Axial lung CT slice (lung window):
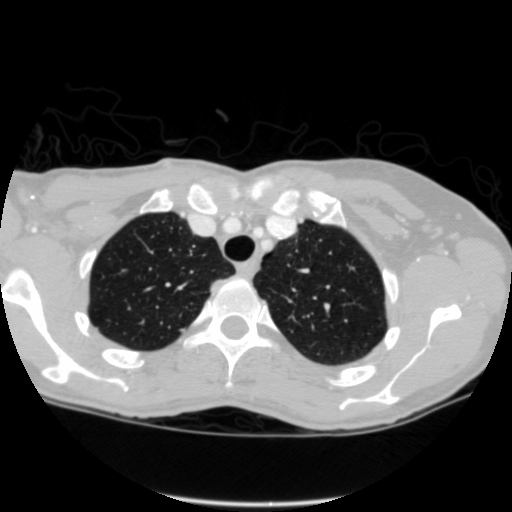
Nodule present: no